Question: Find the horizontal coordinate of the first time the ball hits the ground. The result is rounded down to the nearest integer. Note that when a collision occurs, there is no horizontal energy loss, and the vertical speed is reduced to 0.9 times the original speed.
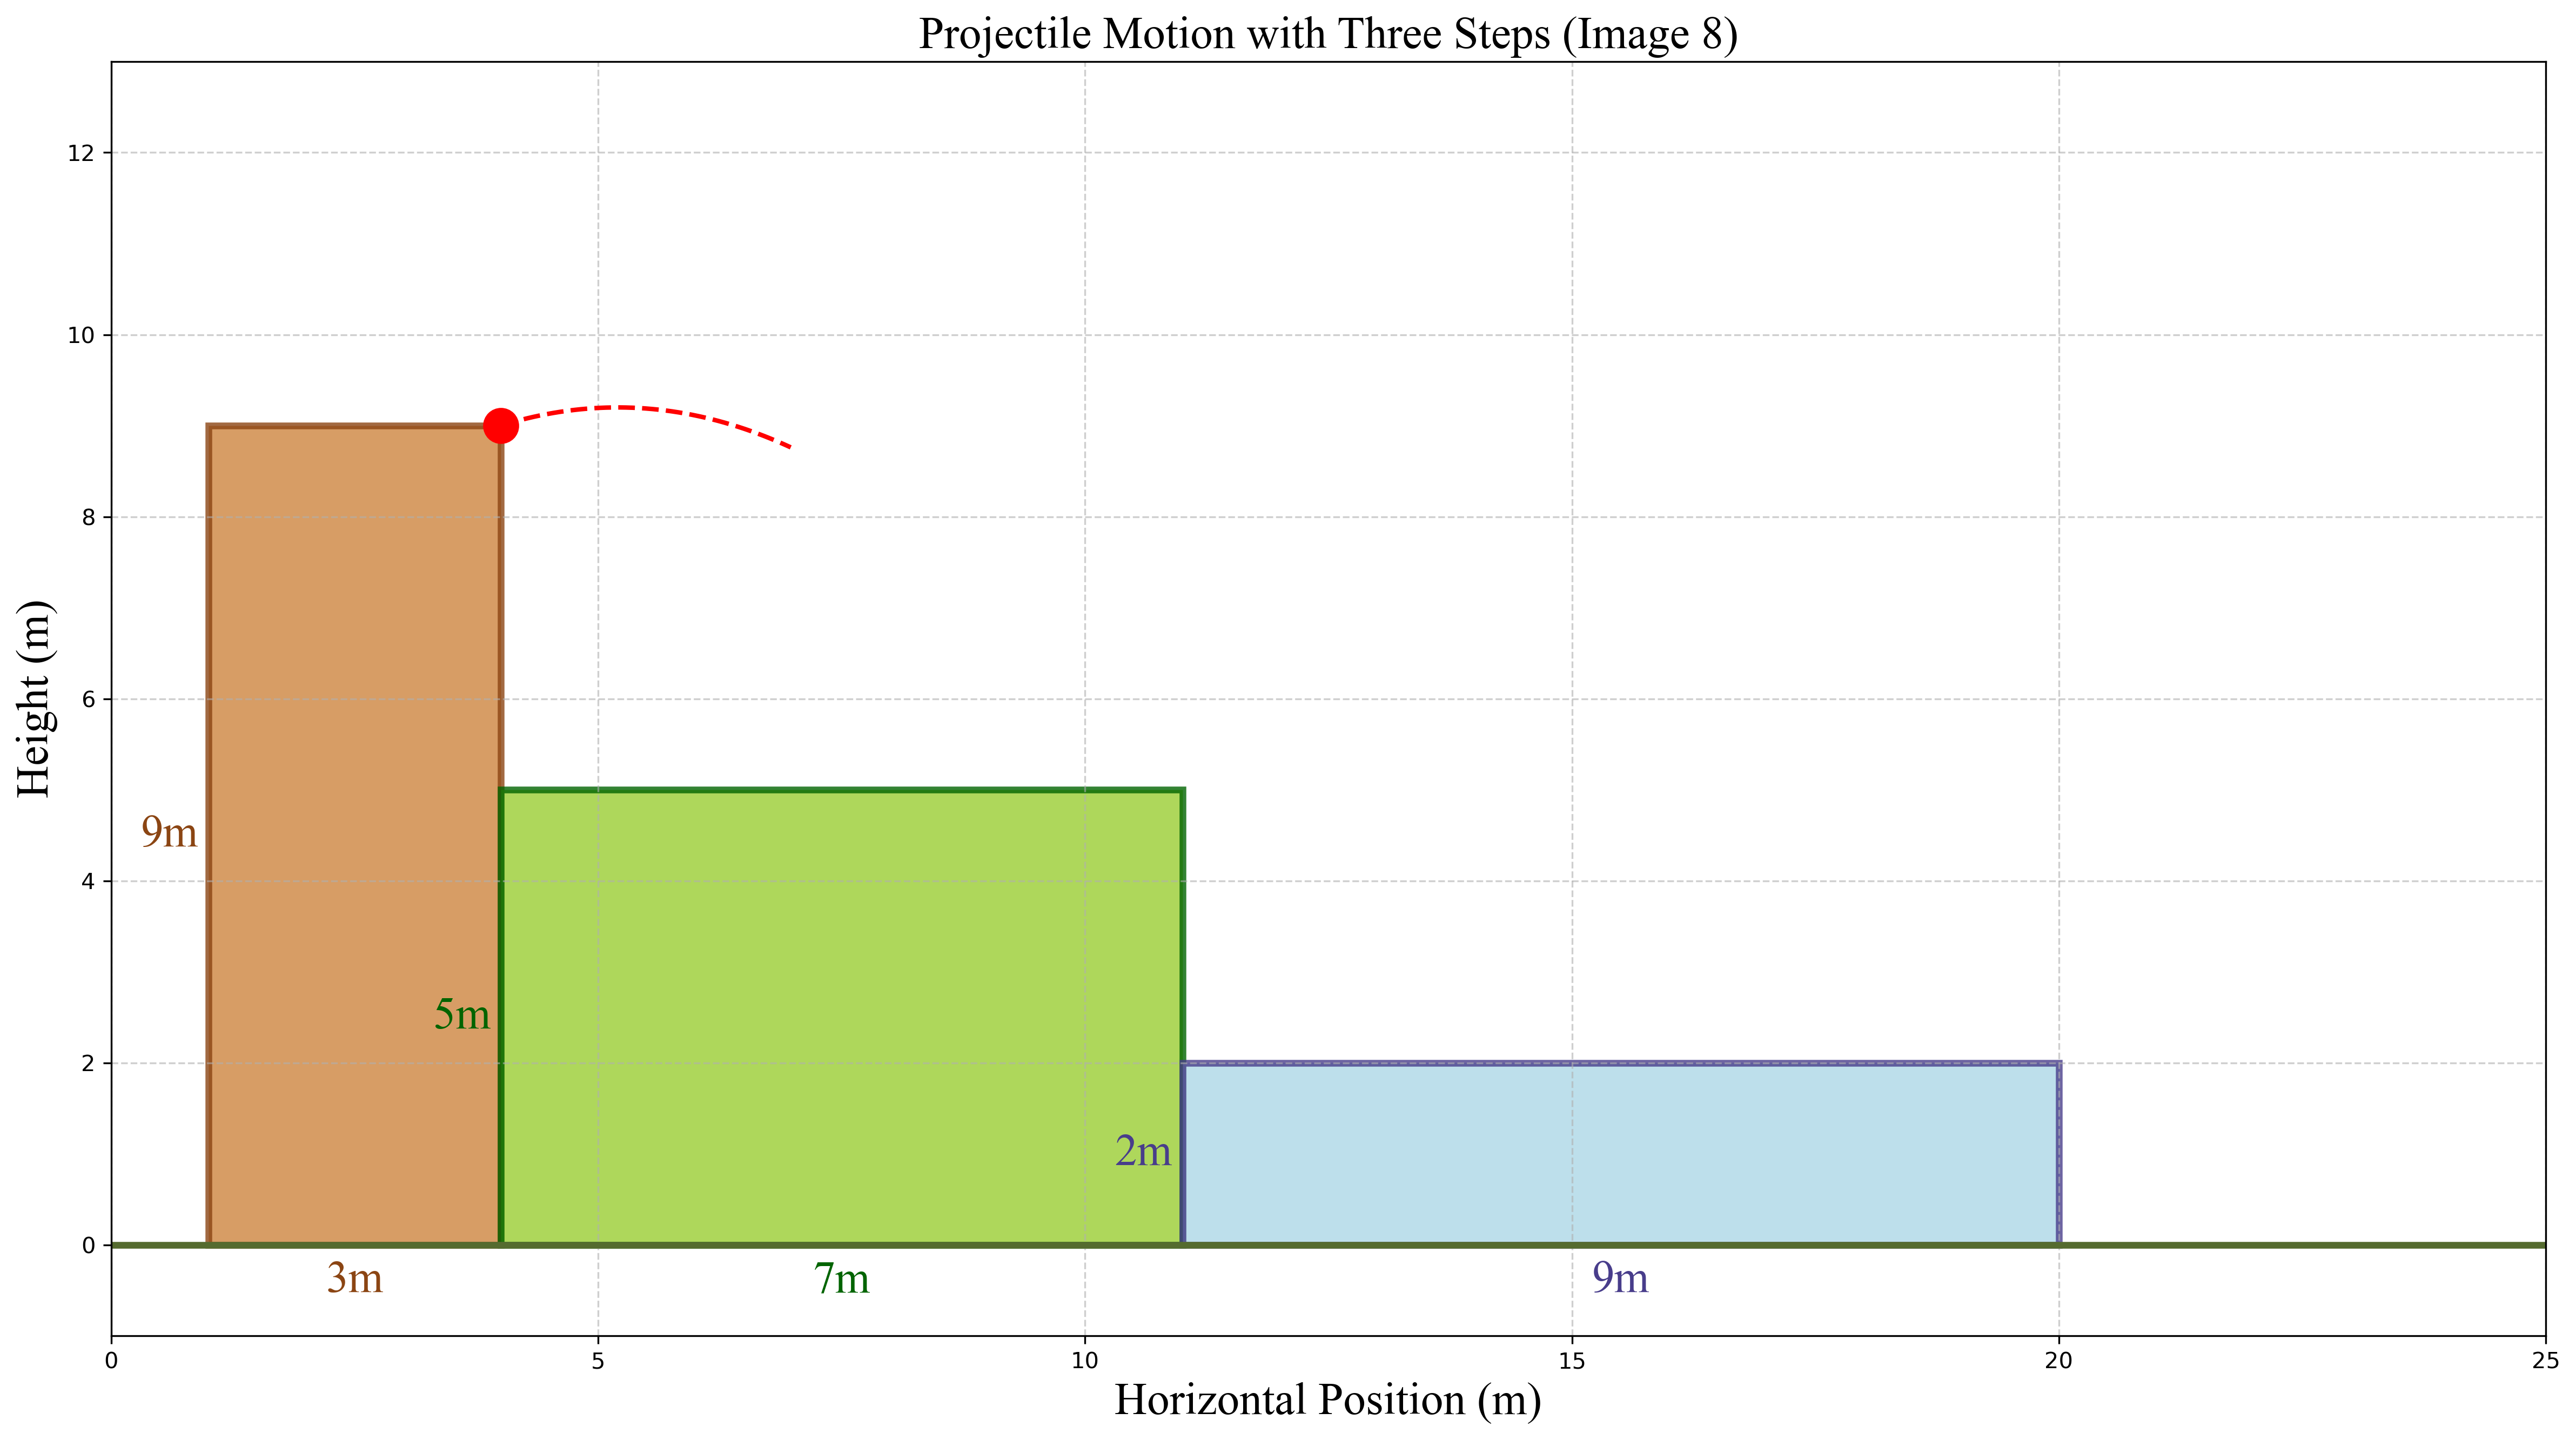
Answer: 23